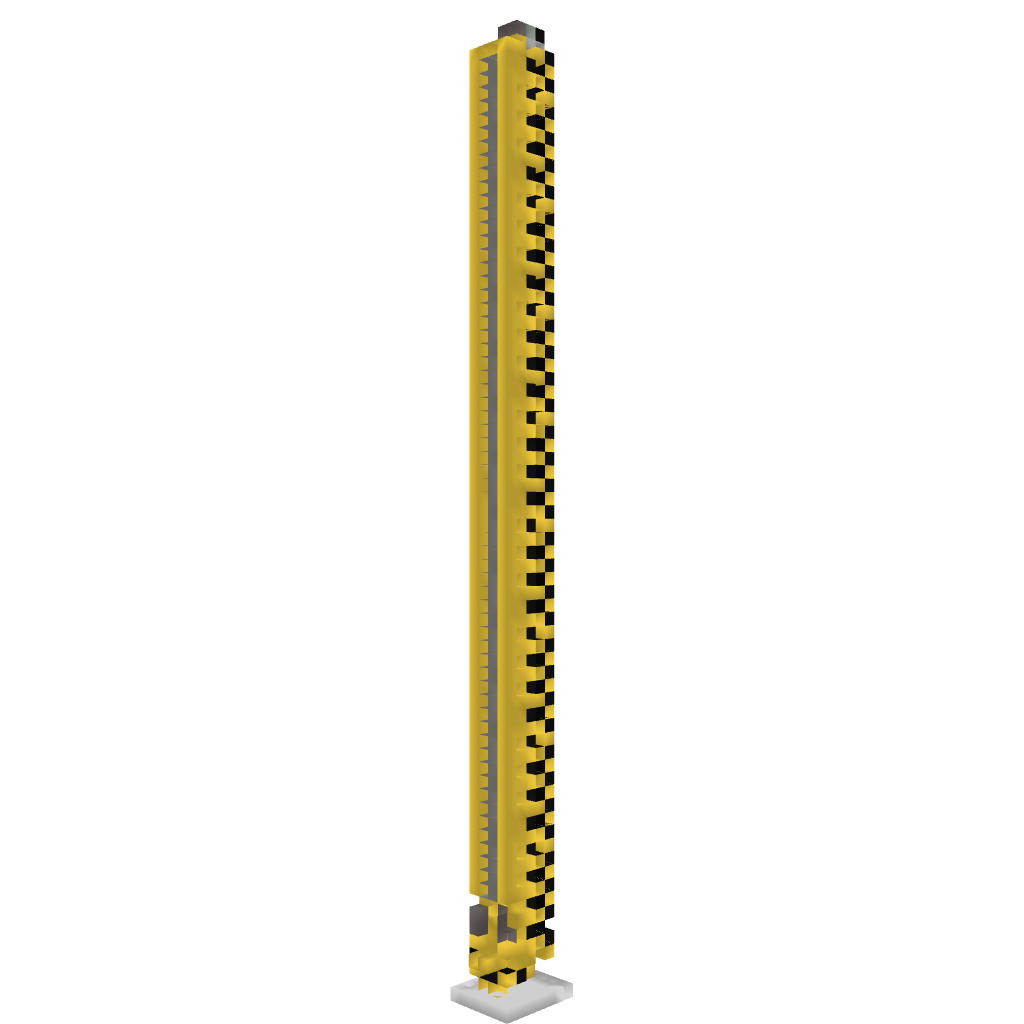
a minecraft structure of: Sky elevator